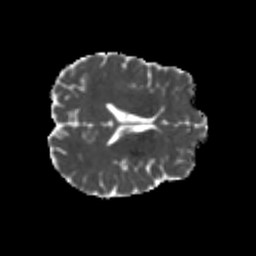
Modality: MD
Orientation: axial
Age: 25
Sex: male
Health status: healthy
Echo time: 0.074 s